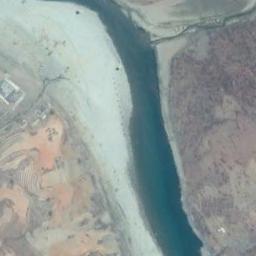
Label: river